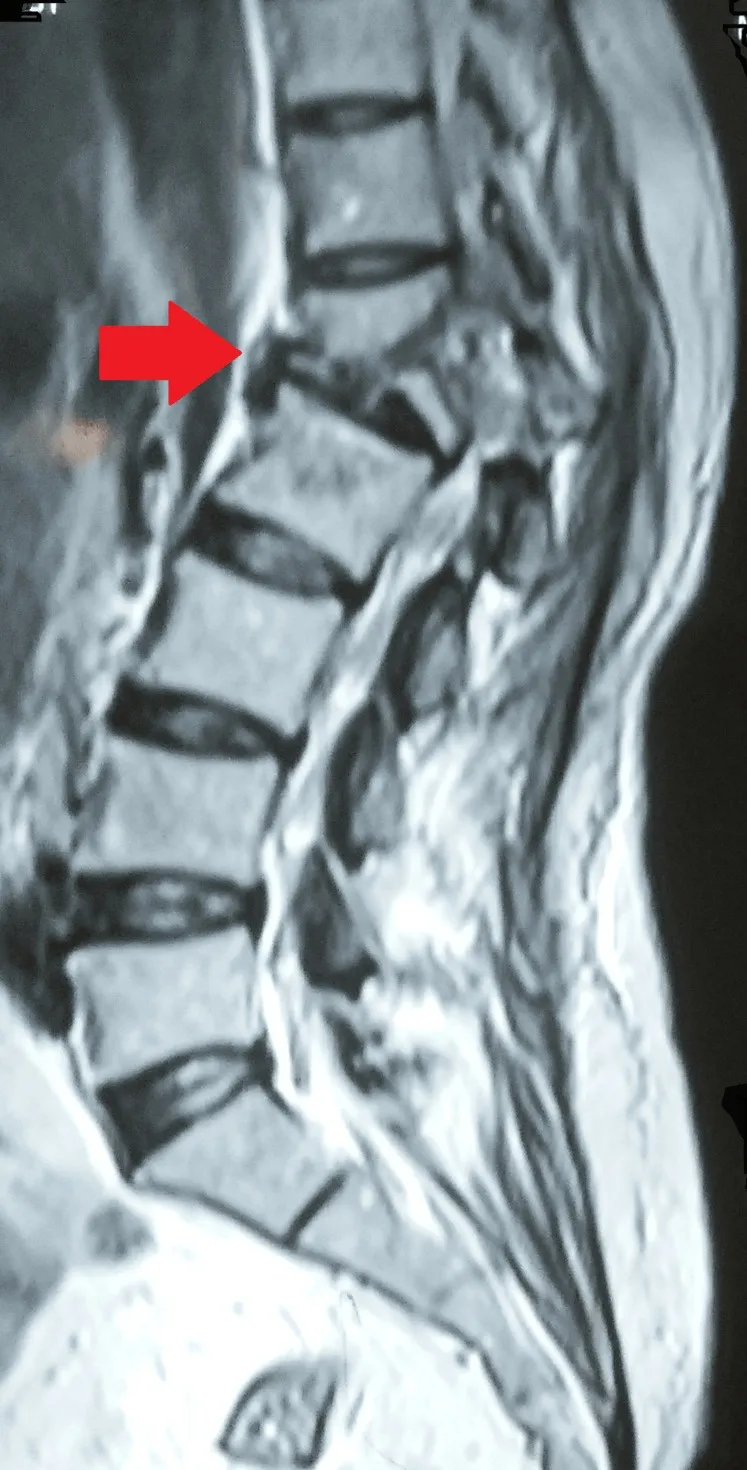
MRI of the dorso-lumbar spine showing a partial collapse of the D12 vertebral body and a significant collapse of the L1 vertebral body with a loss of the D12-L1 height.
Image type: radiology (mri)